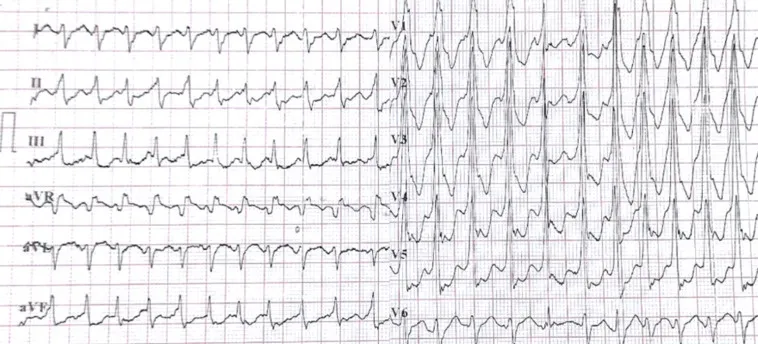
electrocardiogram showing ventricular tachycardia.
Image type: electrography (ekg)